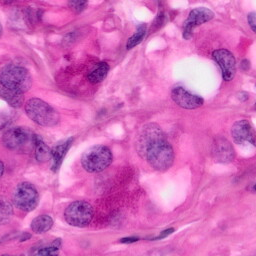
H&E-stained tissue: Pancreatic